Field crop: tomato
Growth stage: 2
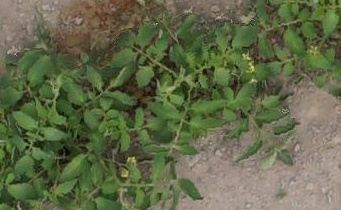
Species: tomato